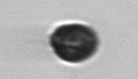
Label: Dinophyceae